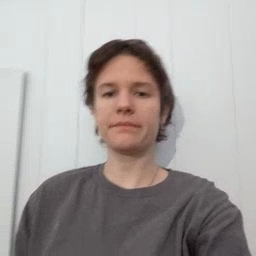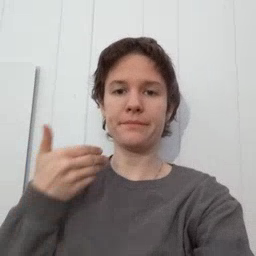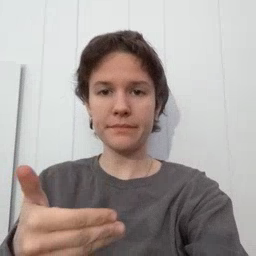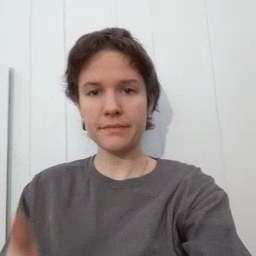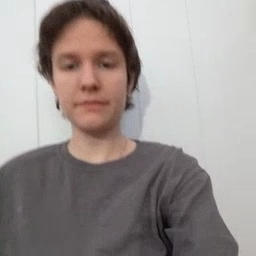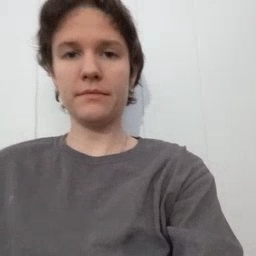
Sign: close